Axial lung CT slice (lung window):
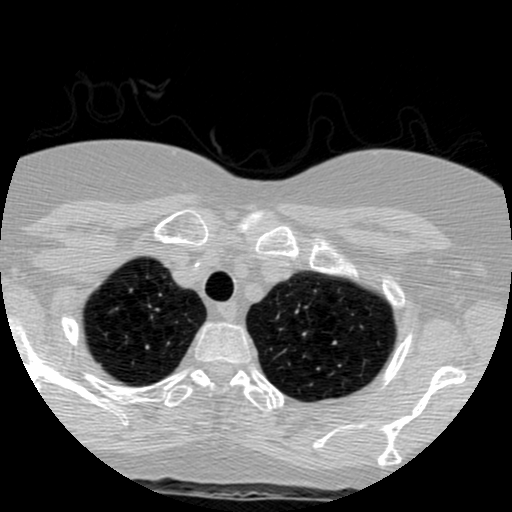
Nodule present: no